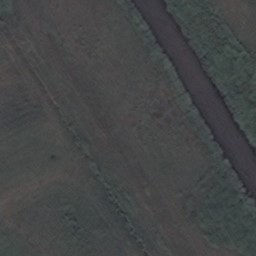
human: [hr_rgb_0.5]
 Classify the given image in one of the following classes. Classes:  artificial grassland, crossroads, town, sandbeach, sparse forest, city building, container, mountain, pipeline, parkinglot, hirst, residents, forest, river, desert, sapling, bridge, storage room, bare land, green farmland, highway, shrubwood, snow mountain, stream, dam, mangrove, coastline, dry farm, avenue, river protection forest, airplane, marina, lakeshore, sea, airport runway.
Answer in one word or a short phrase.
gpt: river